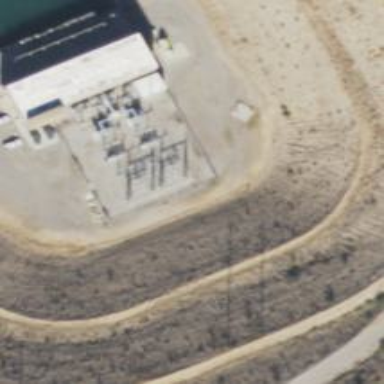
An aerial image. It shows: Switch used for power control.